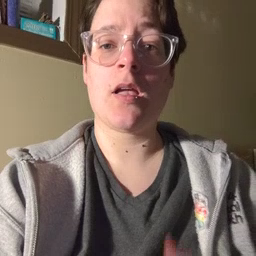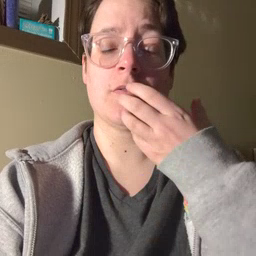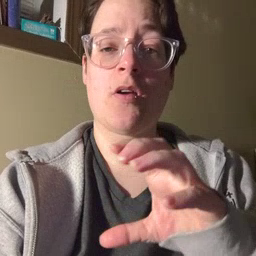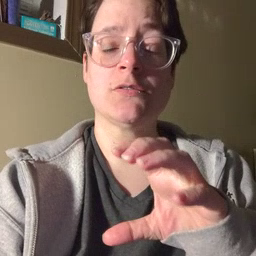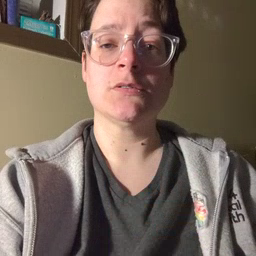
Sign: hot